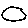
Label: circle